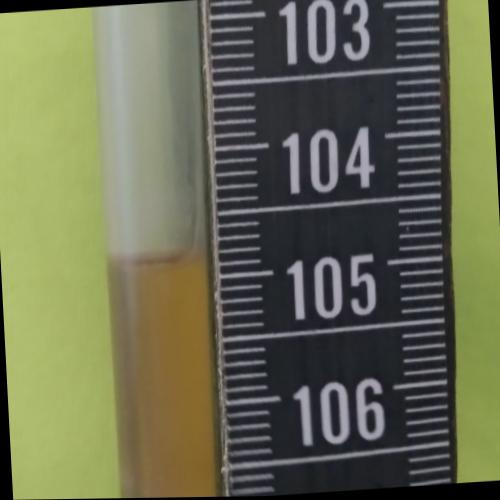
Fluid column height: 104.8 cm